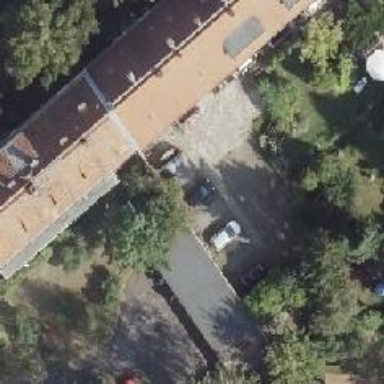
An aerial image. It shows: Group of garages.